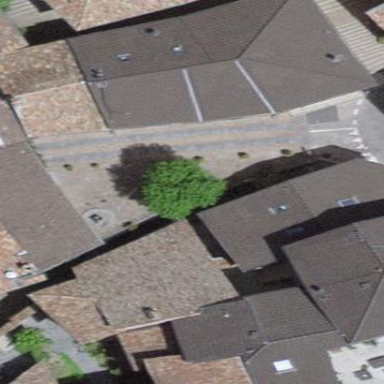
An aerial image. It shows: Pedestrian road.